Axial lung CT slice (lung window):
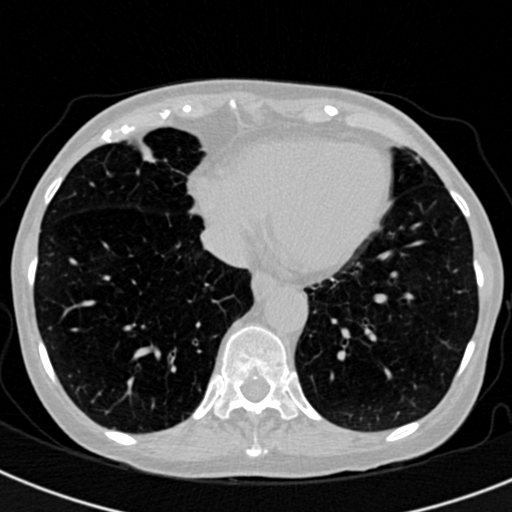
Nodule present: no